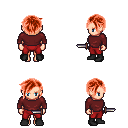
a pixel art fantasy rpg character, female body template, human, light skin, maroon long-sleeve shirt, red pants, red pixie cut hairstyle, black shoes, dagger, four views (front, back, left, right), 2x2 character sprite sheet, small pixel art, hard edges, no anti-aliasing